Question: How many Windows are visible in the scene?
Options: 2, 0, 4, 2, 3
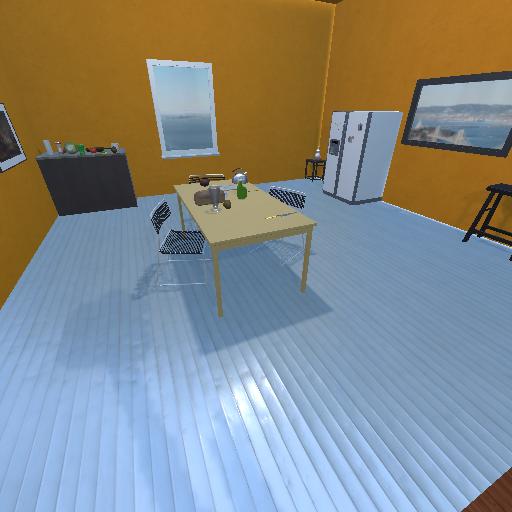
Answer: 2